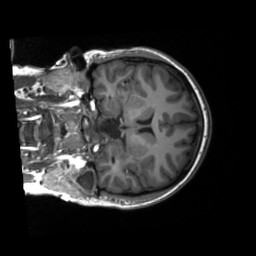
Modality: T1w
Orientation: coronal
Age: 18
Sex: female
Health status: ill
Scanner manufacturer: siemens
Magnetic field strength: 3 T
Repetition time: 2.3 s
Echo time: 0.00201 s